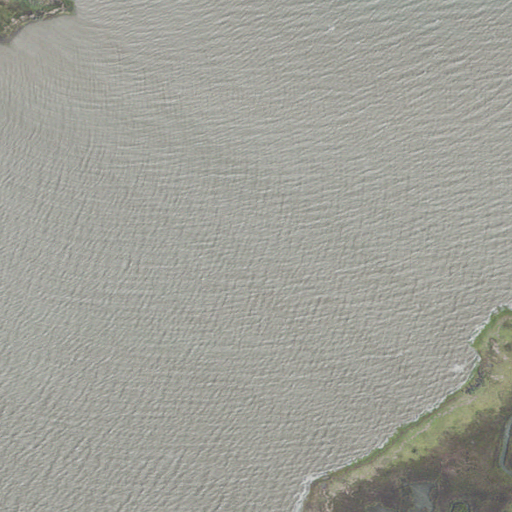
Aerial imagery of island in Virginia named The Notch containing open water and herbaceous wetlands